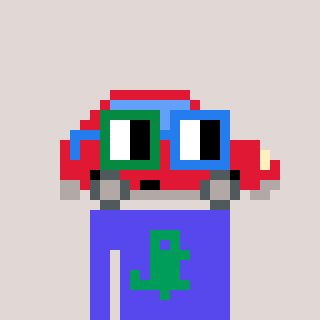
a pixel art character with square green and blue glasses, a car-shaped head and a computerblue-colored body on a warm background